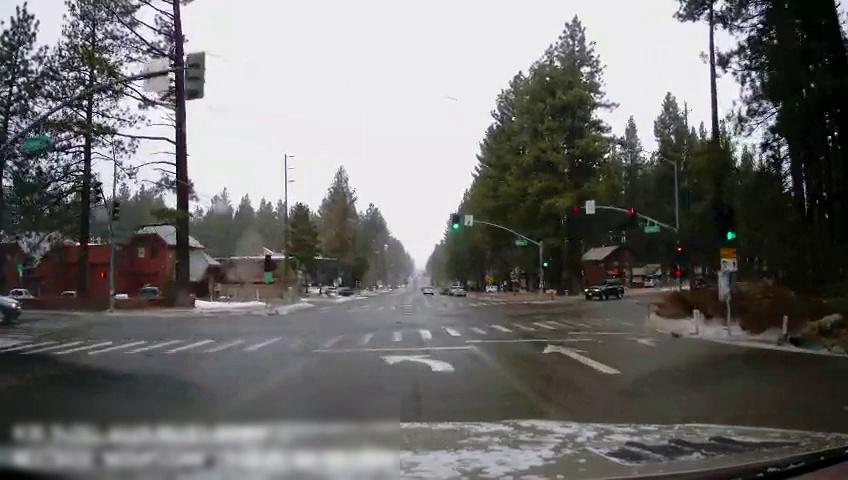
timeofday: Day
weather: Snowy
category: Drivable Space
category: Vehicles | Van
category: Vehicles | Car
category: Vehicles | SUV
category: Vehicles | Car
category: Vehicles | Car
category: Vehicles | Truck
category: Vehicles | Car
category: Vehicles | SUV
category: Traffic | Lights
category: Traffic | Signs
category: Traffic | Lights
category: Traffic | Signs
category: Traffic | Signs
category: Traffic | Lights
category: Traffic | Signs
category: Traffic | Lights
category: Traffic | Lights
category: Traffic | Signs
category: Traffic | Lights
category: Traffic | Signs
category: Traffic | Lights
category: Traffic | Signs
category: Traffic | Signs
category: Traffic | Lights
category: Traffic | Lights